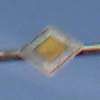
Verkehrszeichen: Vorfahrtsstrasse
Umgebung: Outdoor, Nature
Tageszeit: SunriseSunset
Wetter: PartlyCloudy
Licht: Natural
Jahreszeit: NotSpecified
Kontrast: MediumContrast